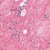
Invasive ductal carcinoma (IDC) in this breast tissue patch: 0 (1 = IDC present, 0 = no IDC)